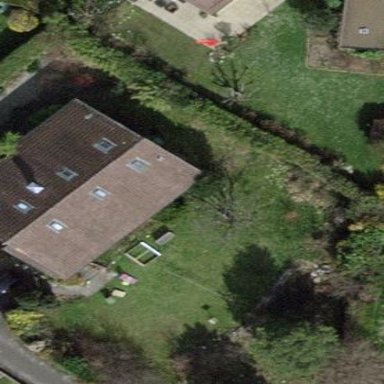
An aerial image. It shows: Garden enclosed by fence.